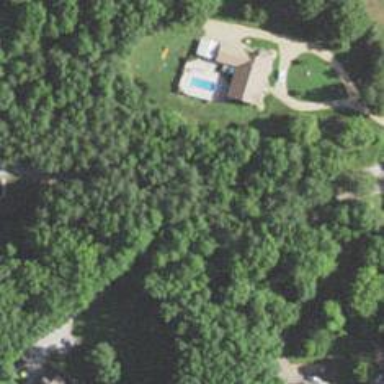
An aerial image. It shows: Driveway.